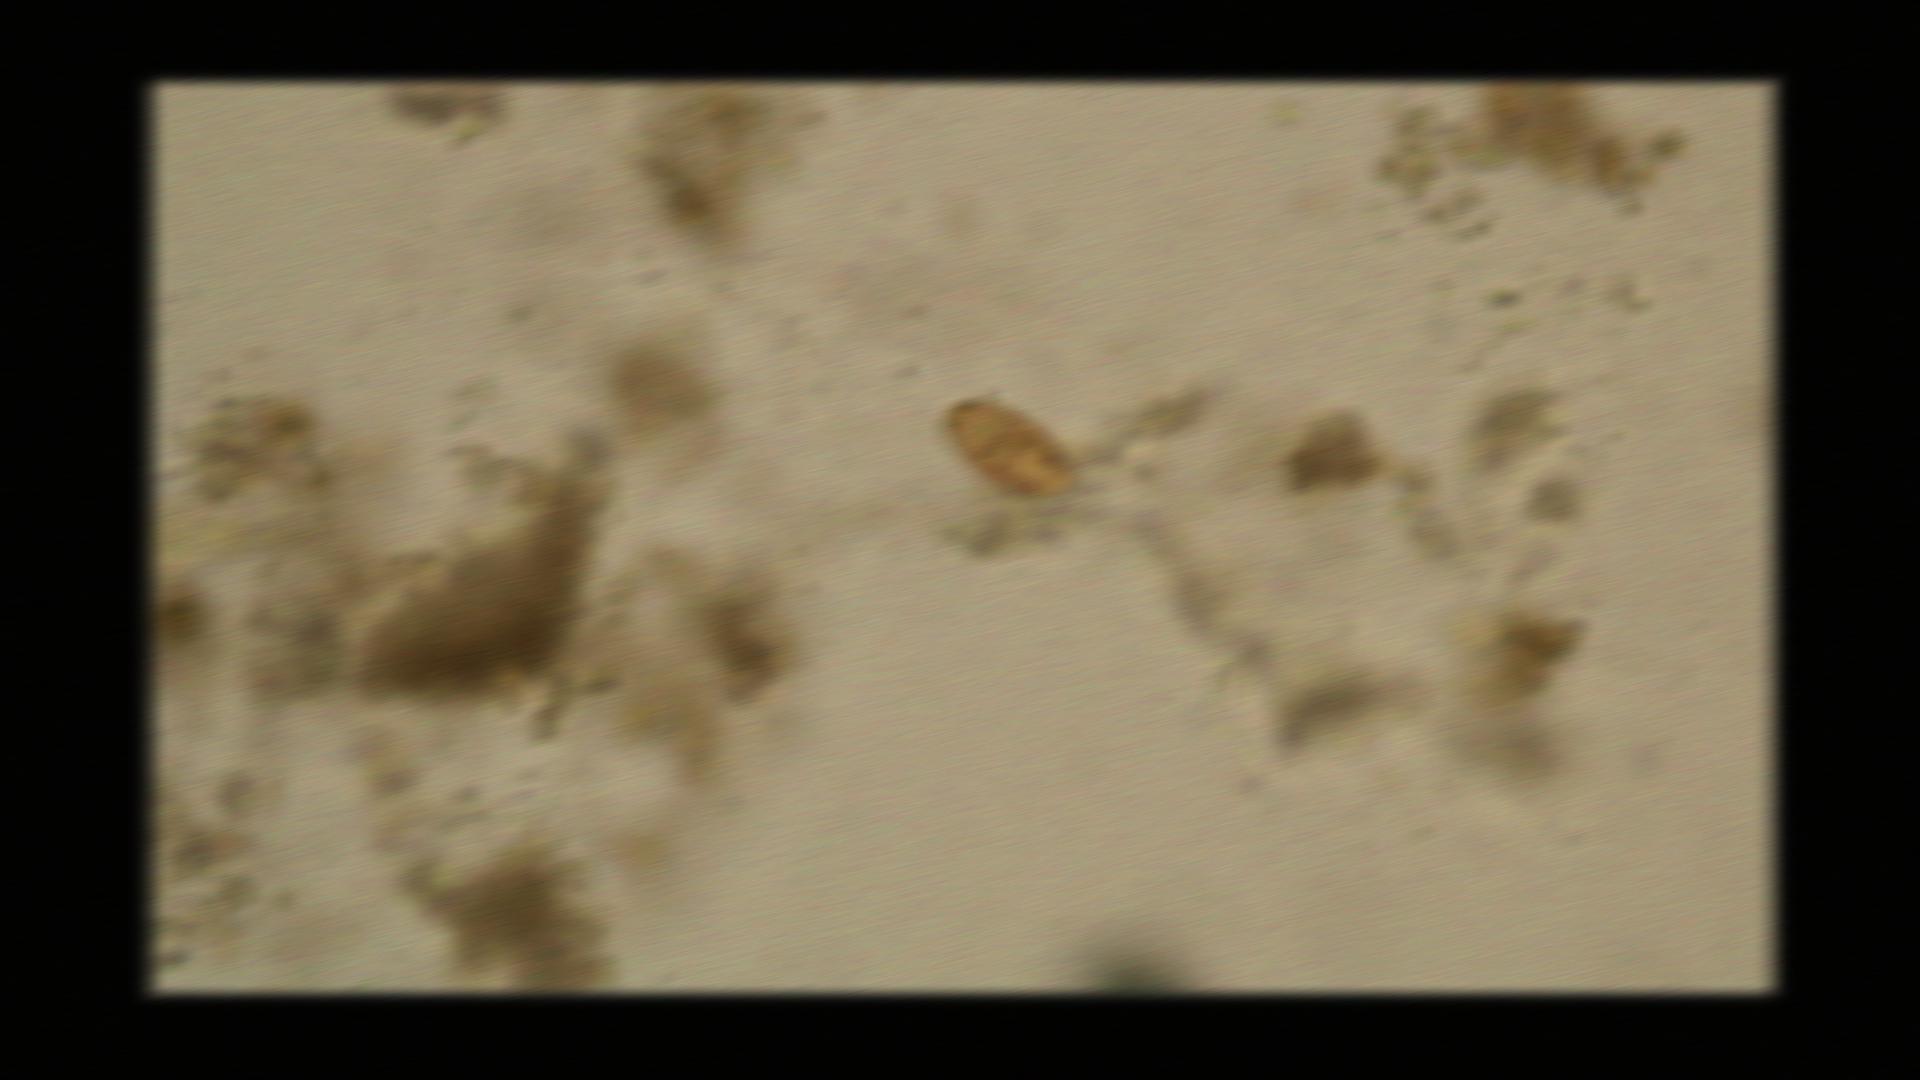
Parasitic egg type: Trichuris trichiura